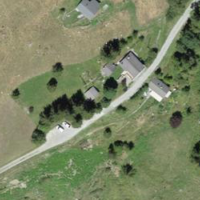
EUNIS habitat code: 26
Species observed at this site:
Campanula spicata